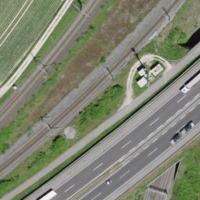
EUNIS habitat code: 57
Species observed at this site:
Pholidoptera griseoaptera